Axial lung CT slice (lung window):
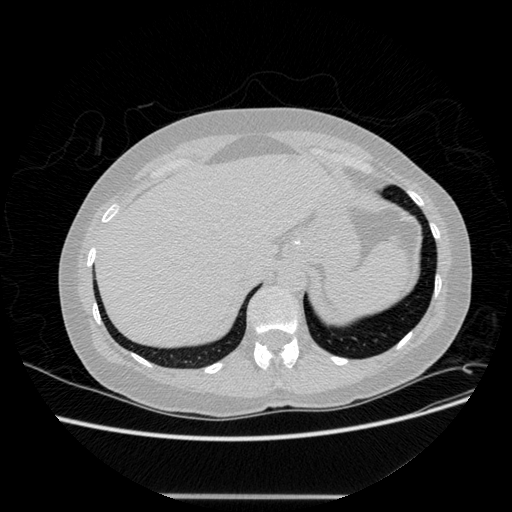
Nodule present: no